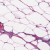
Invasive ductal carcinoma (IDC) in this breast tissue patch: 0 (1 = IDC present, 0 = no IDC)